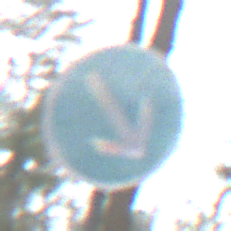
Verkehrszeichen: VorgeschriebeneVorbeifahrtRechts
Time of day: Midday
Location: Outdoor (Nature)
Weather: Overcast
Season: NotSpecified
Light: Natural